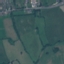
Label: Pasture